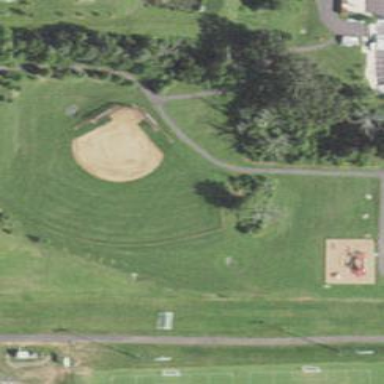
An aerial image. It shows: Baseball pitch for leisure land activities.